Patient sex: F
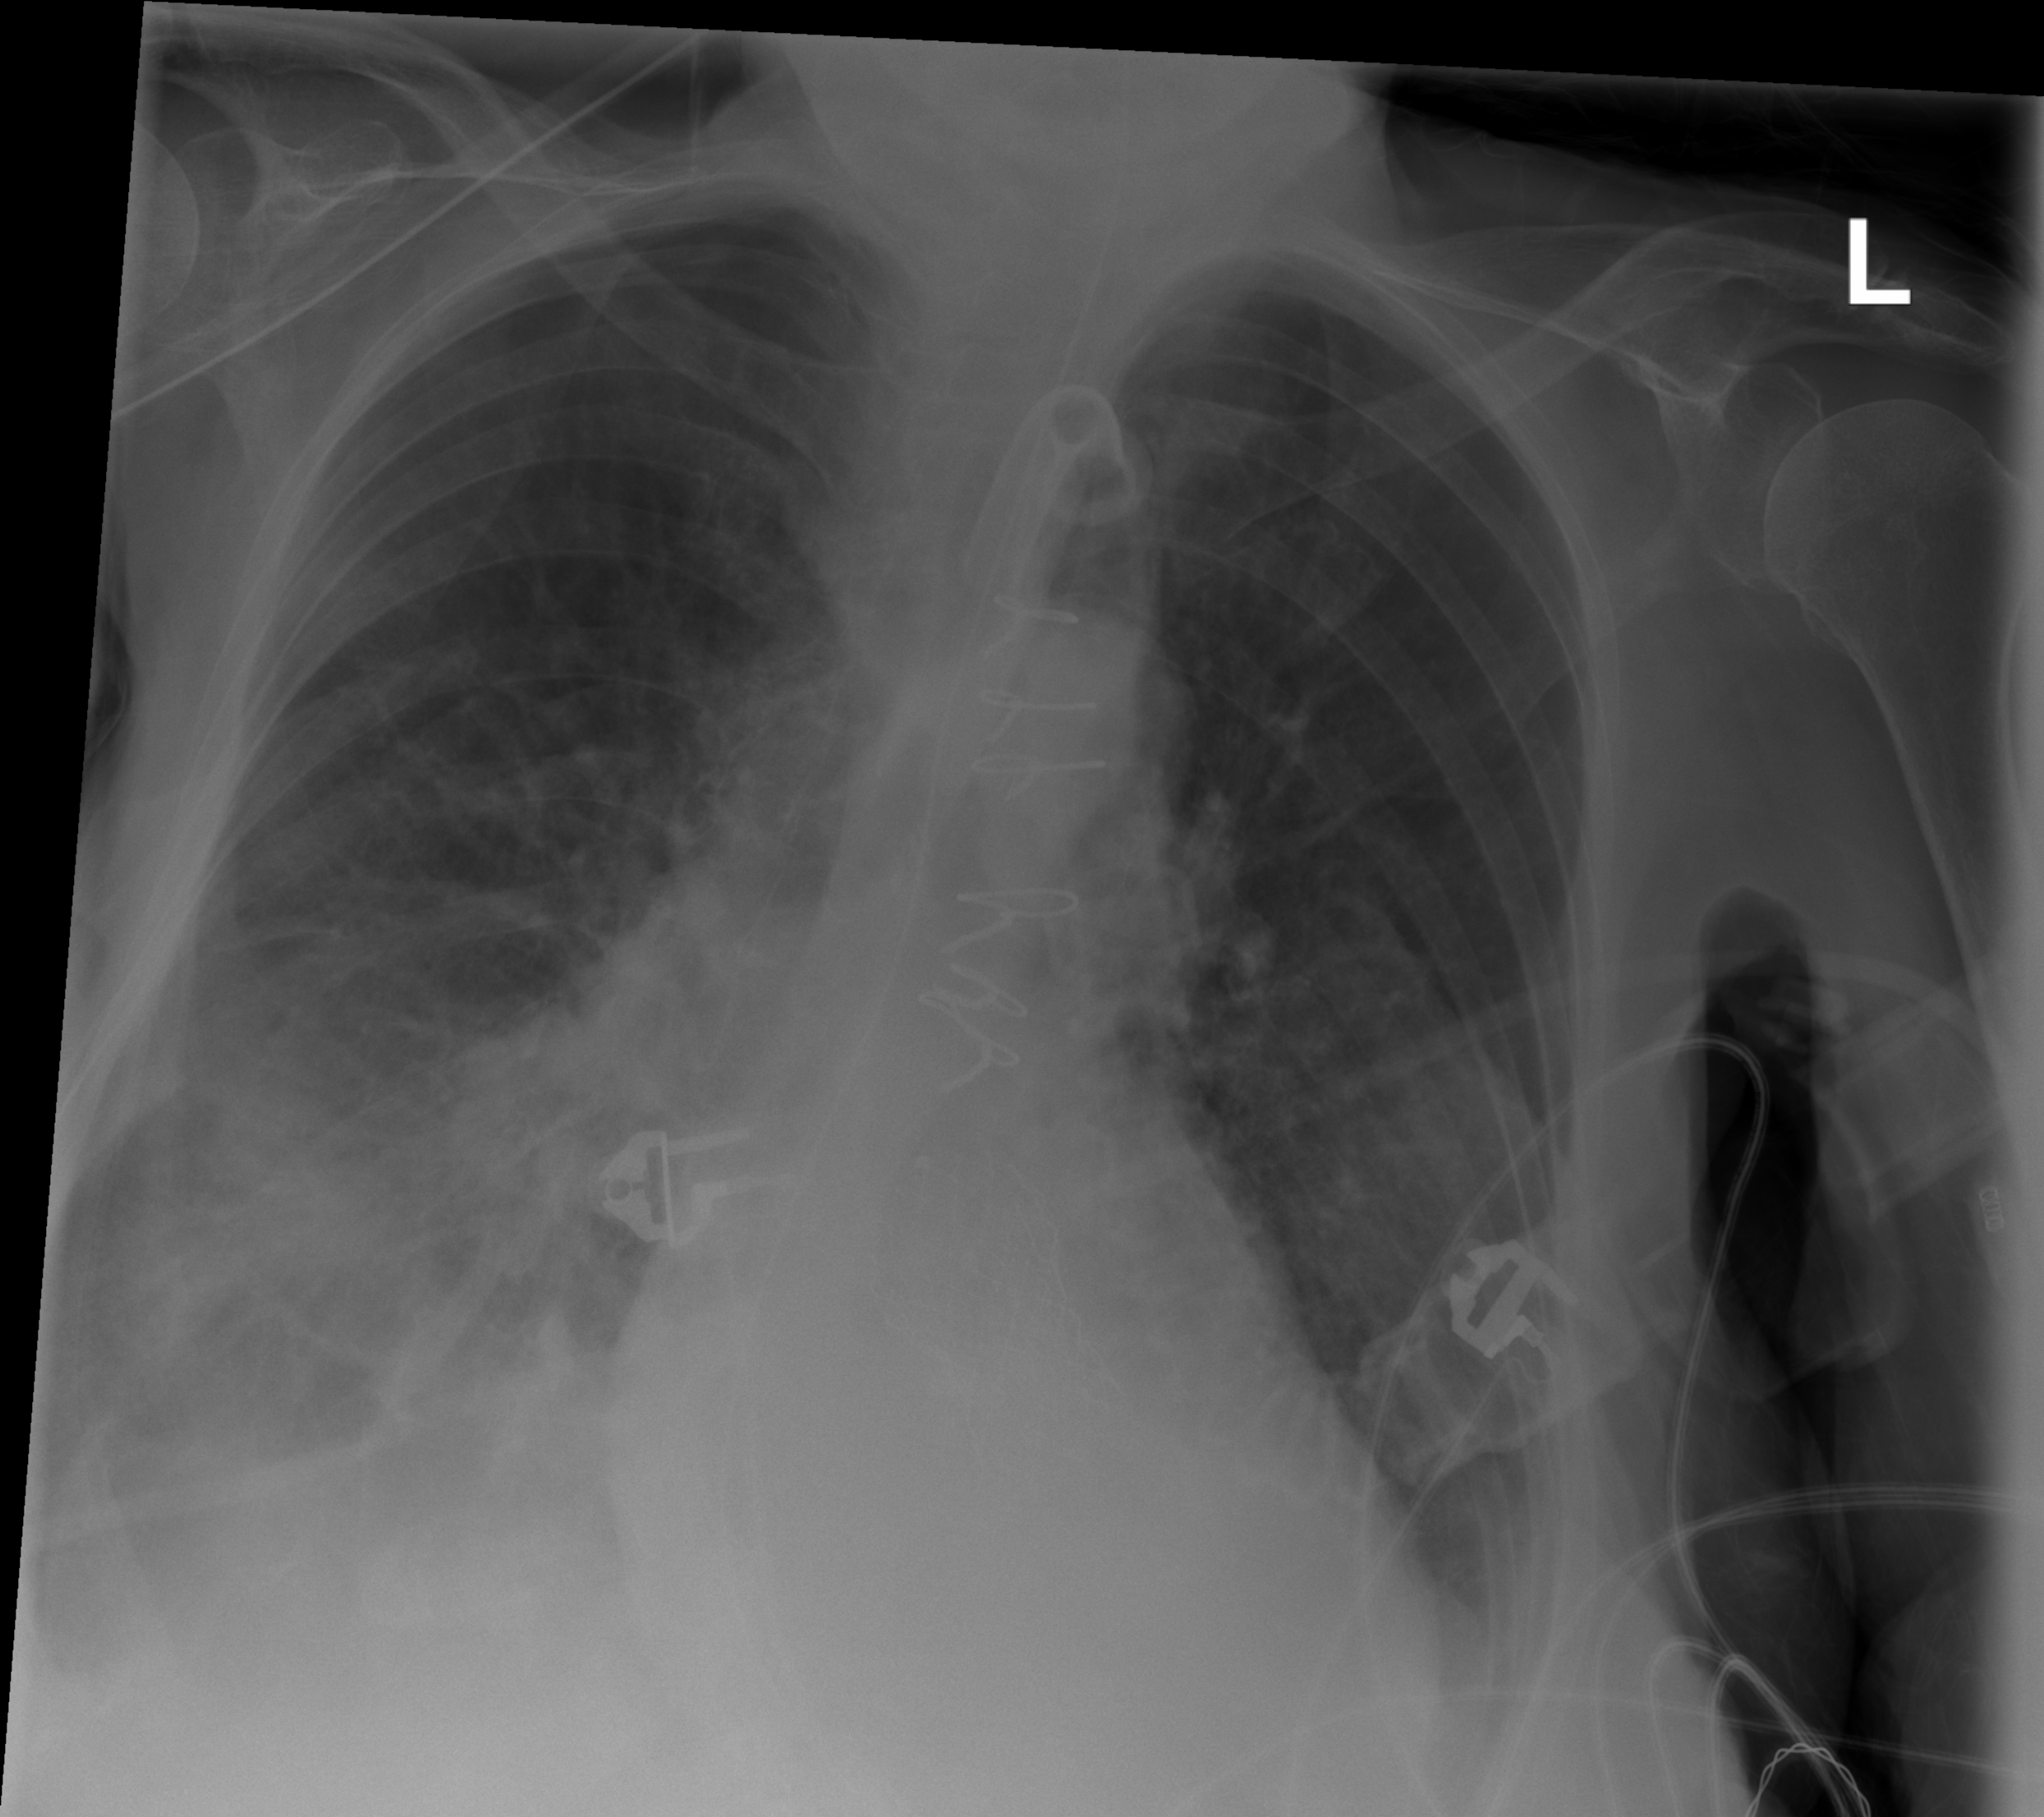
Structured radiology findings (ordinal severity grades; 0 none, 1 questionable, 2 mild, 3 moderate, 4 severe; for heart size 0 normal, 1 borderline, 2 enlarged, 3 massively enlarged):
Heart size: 0
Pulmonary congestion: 0
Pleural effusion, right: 2
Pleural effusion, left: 1
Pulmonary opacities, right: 3
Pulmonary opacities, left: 0
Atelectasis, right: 2
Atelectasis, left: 0